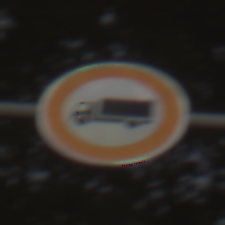
Verkehrszeichen: VerbotFuerKraftfahrzeugeUeberDreiKommaFuenfTonnen
Umgebung: Outdoor, Urban
Tageszeit: MorningAfternoon
Wetter: Overcast
Licht: Natural
Jahreszeit: NotSpecified
Kontrast: LowContrast